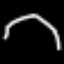
Label: octagon